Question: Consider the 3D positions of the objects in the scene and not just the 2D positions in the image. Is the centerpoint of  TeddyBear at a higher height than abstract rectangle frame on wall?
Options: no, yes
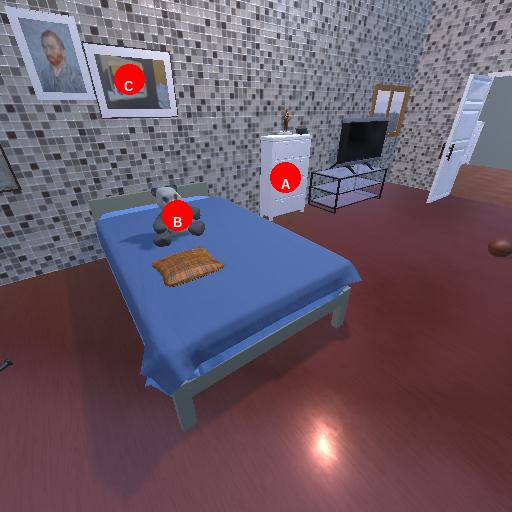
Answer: no